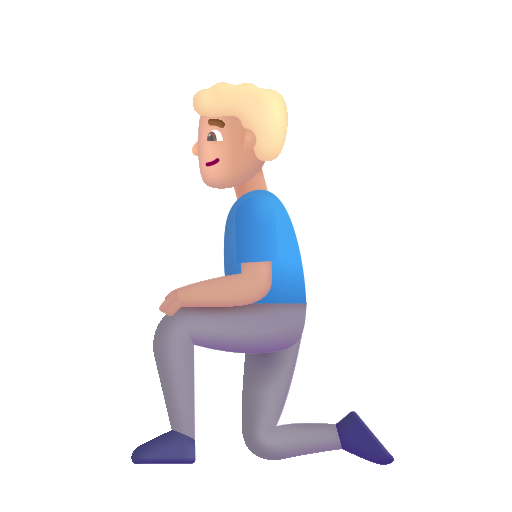
man kneeling color  light